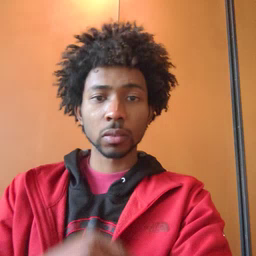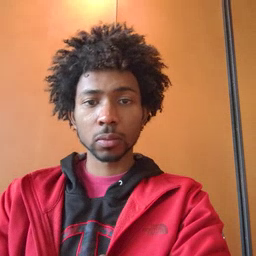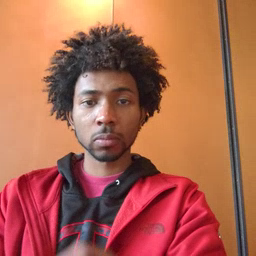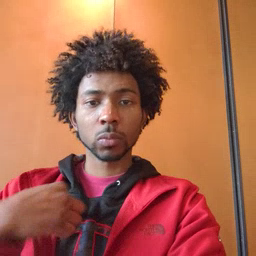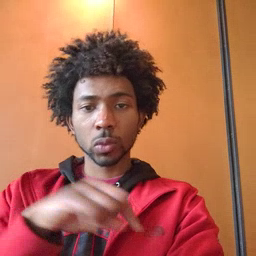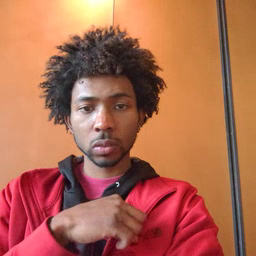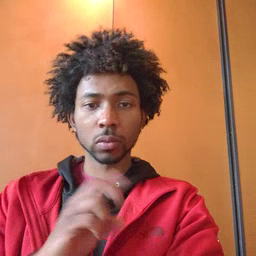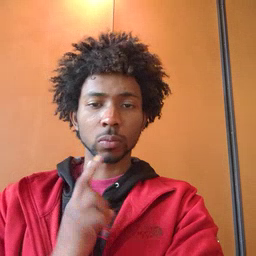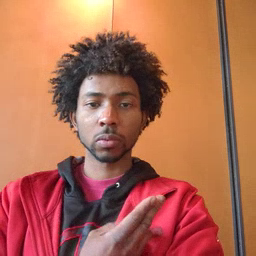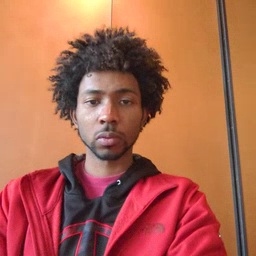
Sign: weus